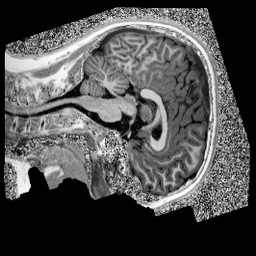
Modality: UNIT1
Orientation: sagittal
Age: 11
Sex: male
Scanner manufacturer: siemens
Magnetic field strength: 3 T
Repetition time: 4 s
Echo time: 0.00303 s